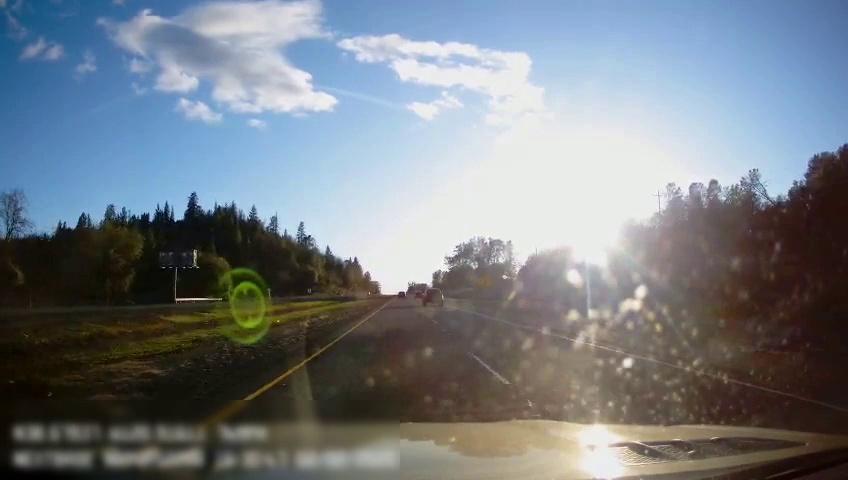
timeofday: Day
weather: Sunny
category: Drivable Space
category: Drivable Space
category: Vehicles | Truck
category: Lanes | Current Lane
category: Lanes | Current Lane
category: Lanes | Alternate Lane